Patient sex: M
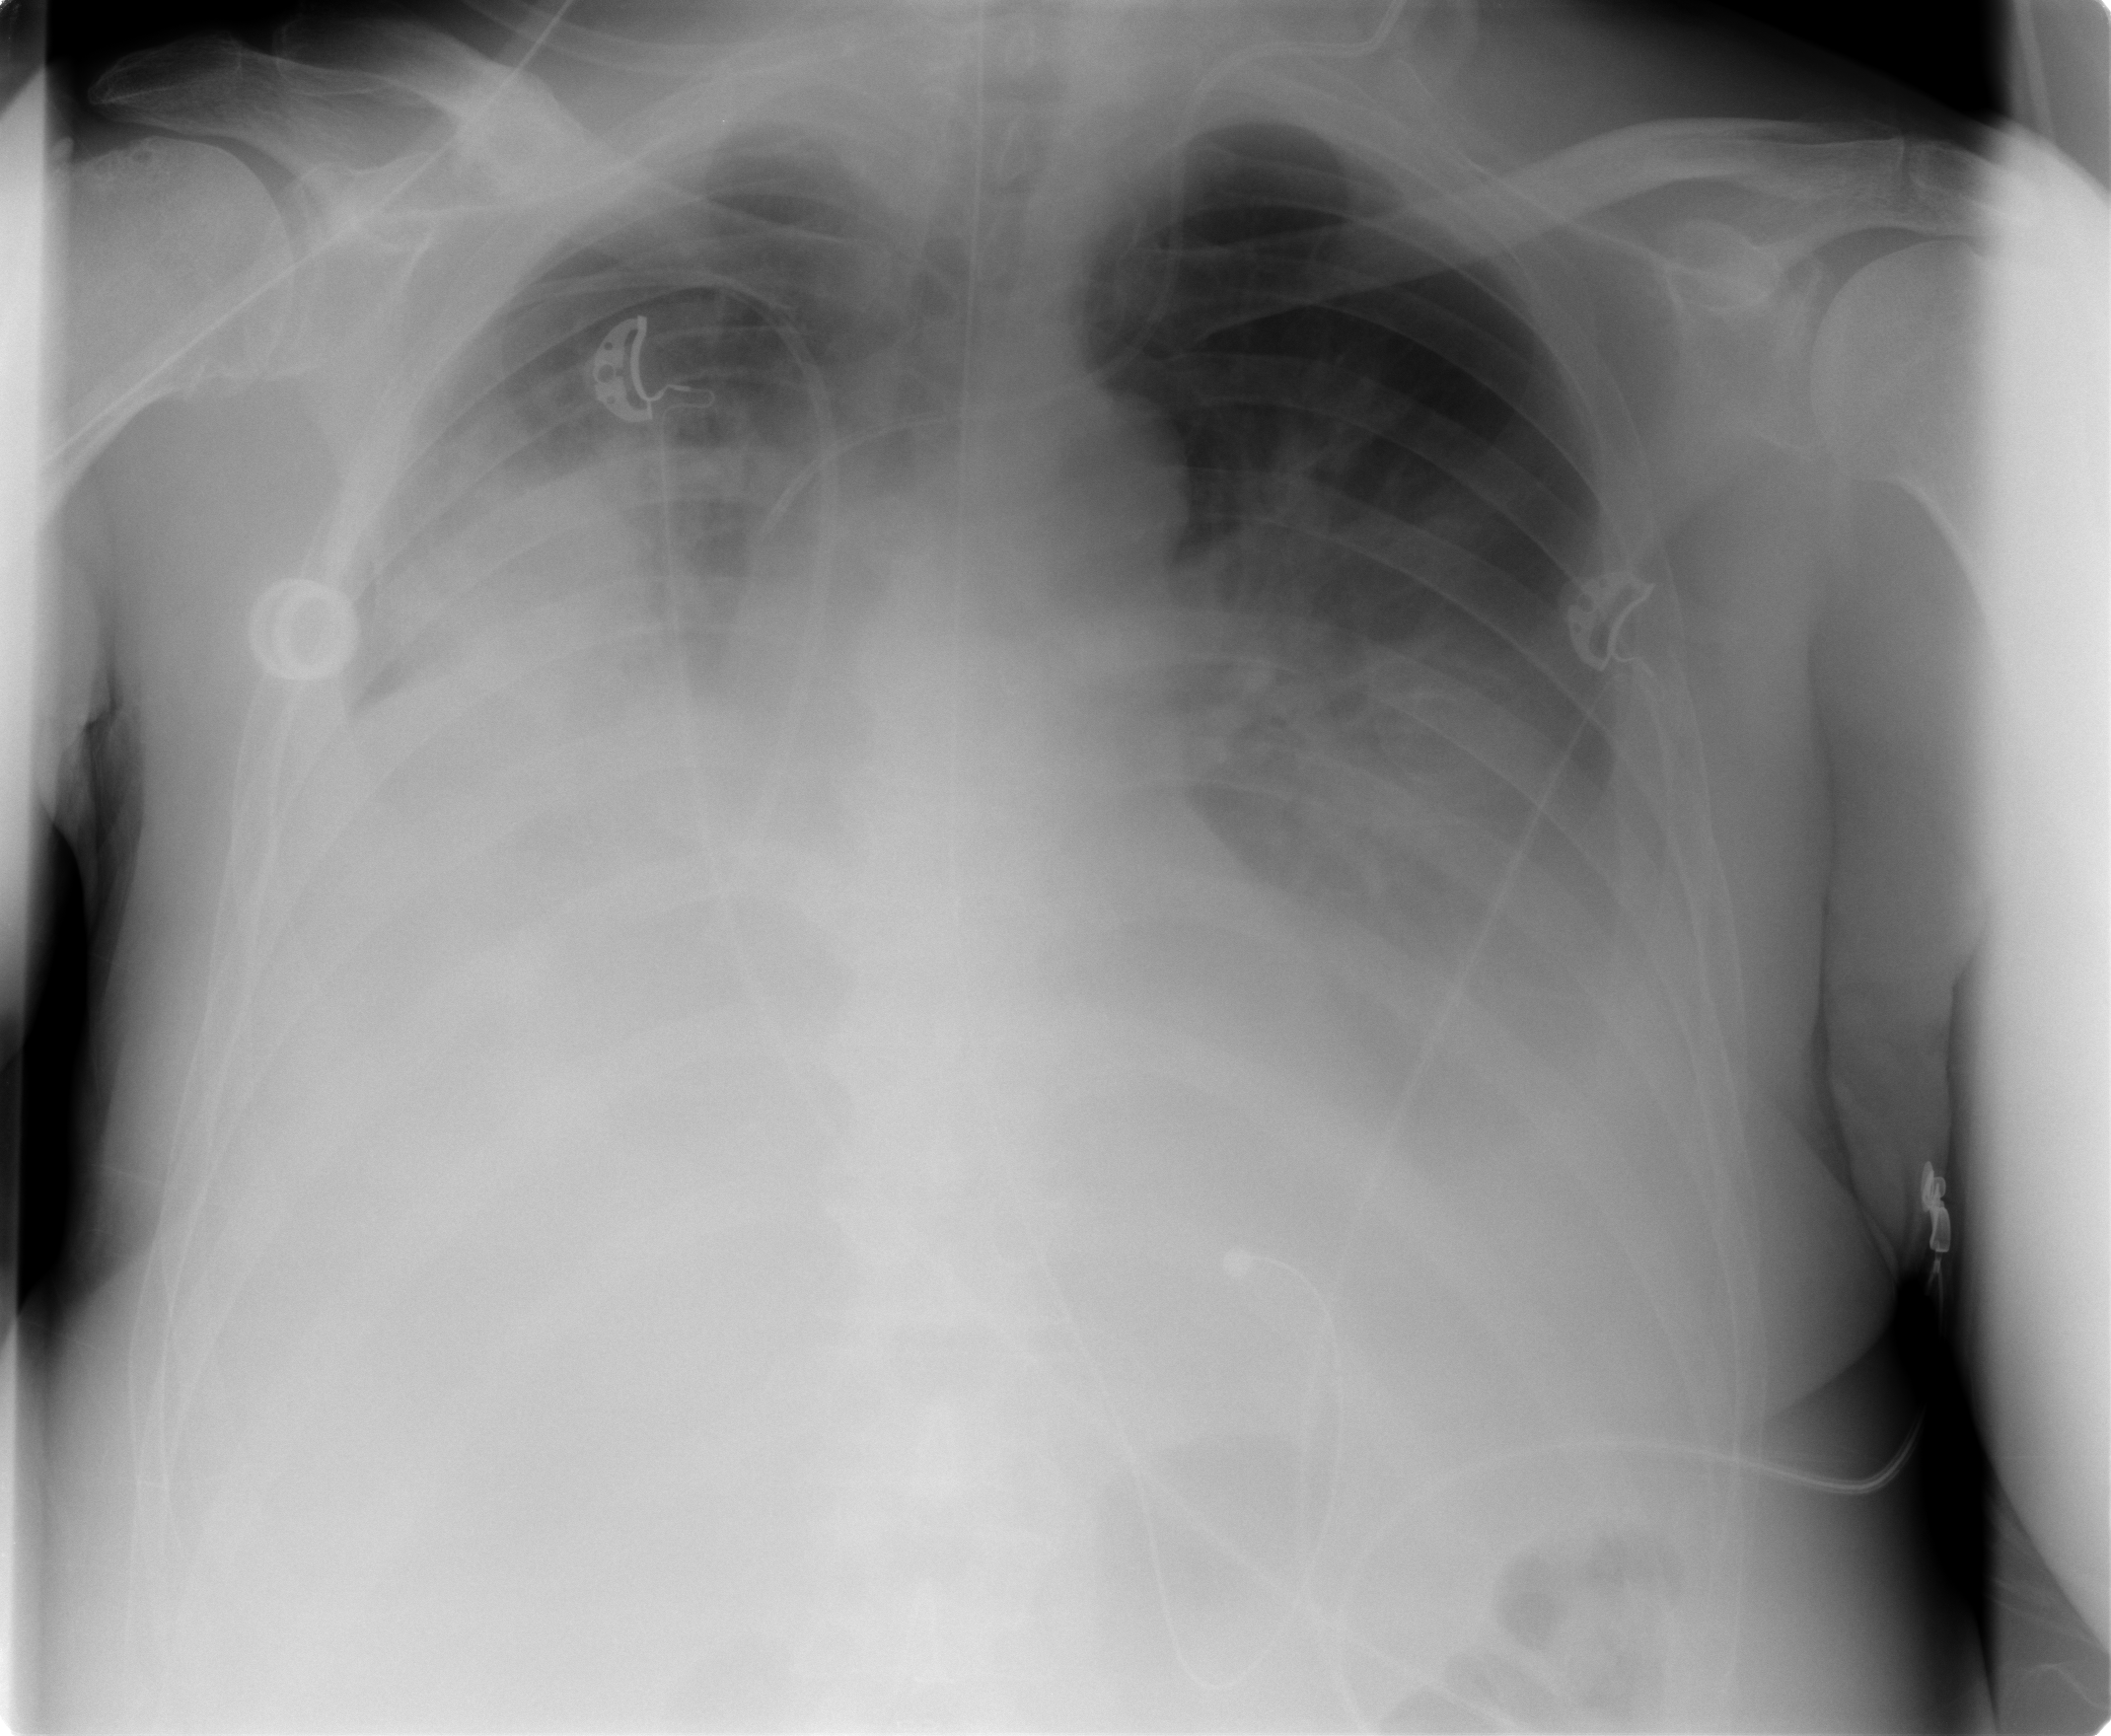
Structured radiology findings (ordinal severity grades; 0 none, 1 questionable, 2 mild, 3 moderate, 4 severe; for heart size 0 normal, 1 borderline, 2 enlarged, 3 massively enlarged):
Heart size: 0
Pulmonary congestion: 0
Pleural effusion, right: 3
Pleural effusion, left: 3
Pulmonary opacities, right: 0
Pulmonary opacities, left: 0
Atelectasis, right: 3
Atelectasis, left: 3